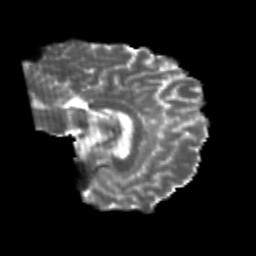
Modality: T2w
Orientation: sagittal
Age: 21
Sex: male
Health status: healthy
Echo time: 0.074 s